Question: This Is Not Homework. I have changed the names of the tables and fields, for illustrative purposes only. I admit that I am completely new to MySQL. Please consider that in your answer.
The best way to illustrate the function of the query I need is like this:
I have two tables.
One table has a 0..1 to 0..n relationship to the other table.
For Simplicities Sake Only, Suppose that the two tables were Recipe and Ingredient.
One of the fields in the Ingredient table refers to the Recipe table, but may be null.
Just For Example:

I want to know the SQL for something like:
Being brand new to The Structured Query Language, I'm not even sure what to google for this information.
Am I on the right track with the following?:
'''
SELECT COUNT(DISTINCT Recipe.ID) AS Answer FROM Recipe, Ingredient
WHERE Ingredient.RecipeID=Recipe.ID AND Ingredient.Name='Olives'
AND Ingredient.Amount=1 AND Ingredient.Name='Mushrooms'
AND Ingredient.Amount=2
'''
I realize this is totally wrong because Name cannot be BOTH Olives And Mushrooms... but don't know what to put instead, since I need to count all recipes with both, but only all recipes with both.
How can I properly write such a query for MySQL?
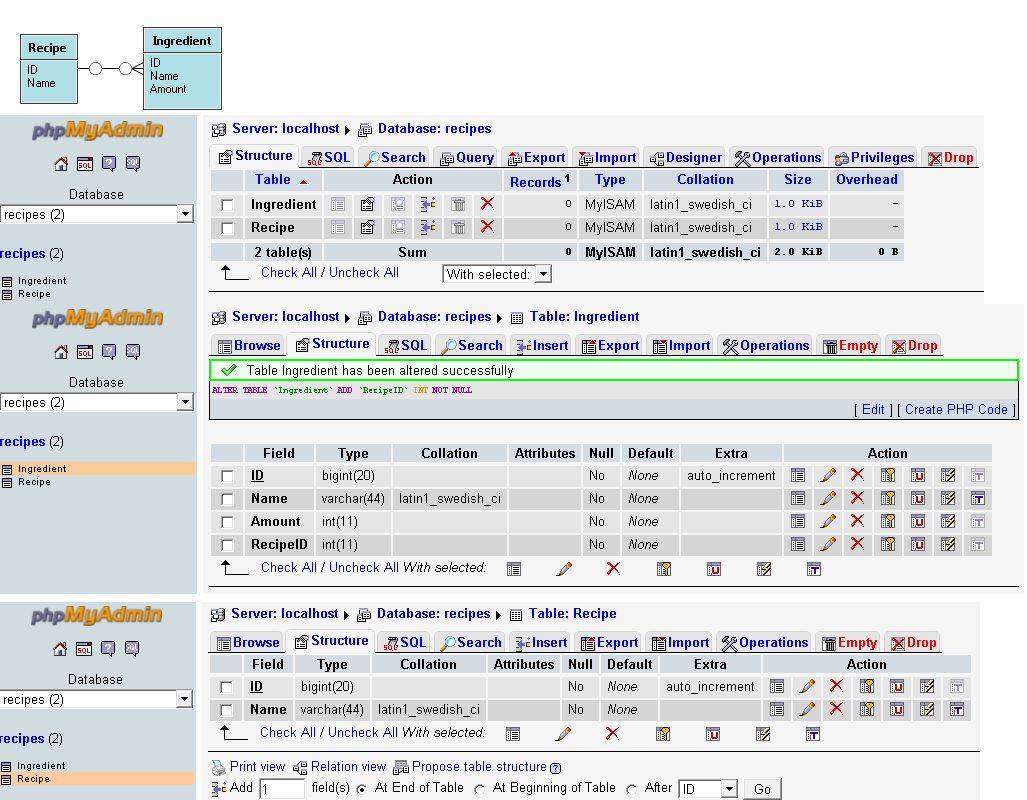
Answer: You were close.
Try something like
'''
SELECT COUNT(Recipe.ID) Answer
FROM Recipe INNER JOIN
Ingredient olives ON olives.RecipeID=Recipe.ID INNER JOIN
Ingredient mushrooms ON mushrooms.RecipeID=Recipe.ID
WHERE olives.Name='Olives'
AND mushrooms.Name='Mushrooms'
AND olives.Amount = 1
AND mushrooms.Amount = 2
'''
You can join to the same table twice, all you need to do is give the table an appropriate <URL>.